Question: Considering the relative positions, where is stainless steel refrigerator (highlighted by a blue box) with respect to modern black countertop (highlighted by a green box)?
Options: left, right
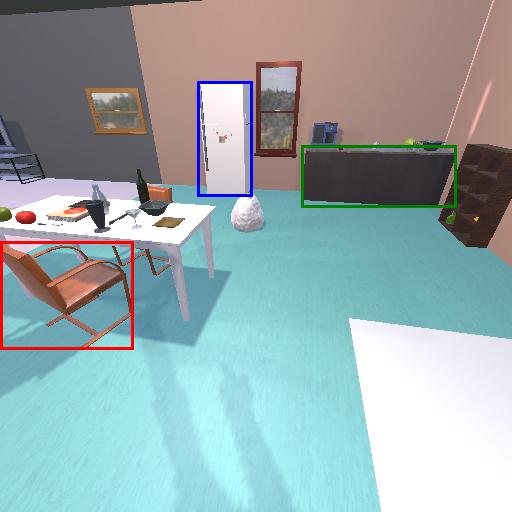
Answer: left